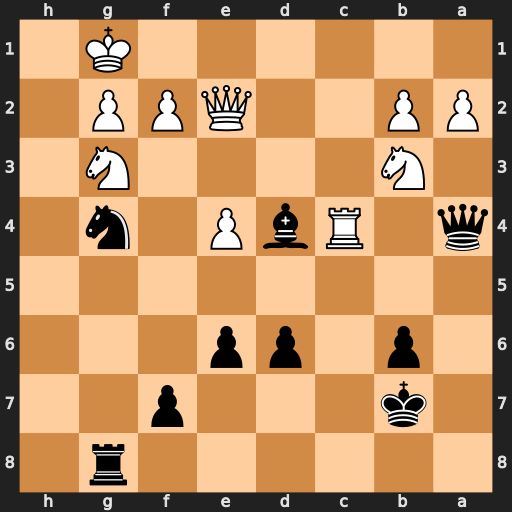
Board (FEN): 6r1/1k3p2/1p1pp3/8/q1RbP1n1/1N4N1/PP2QPP1/6K1
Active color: b
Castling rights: -
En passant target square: -
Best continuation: Qxc4 Qxc4 Bxf2+ Kf1 Ne3+ Kxf2 Nxc4